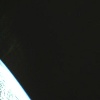
Label: space